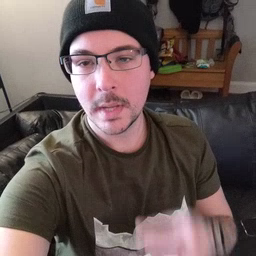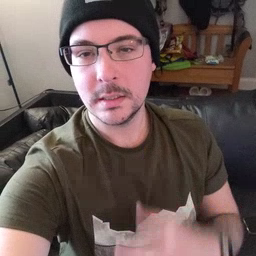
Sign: hate